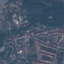
Label: Residential